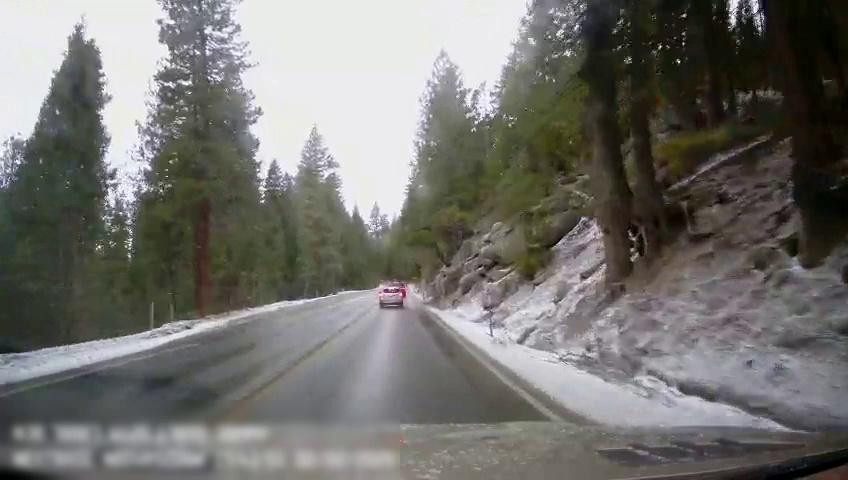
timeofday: Day
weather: Cloudy
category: Drivable Space
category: Vehicles | Car
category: Lanes | Current Lane
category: Lanes | Current Lane
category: Lanes | Opposite Lane
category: Lanes | Opposite Lane
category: Lanes | Opposite Lane